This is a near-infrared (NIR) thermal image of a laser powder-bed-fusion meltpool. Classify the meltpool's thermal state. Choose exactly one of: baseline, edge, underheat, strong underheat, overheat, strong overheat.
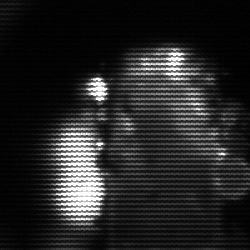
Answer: strong underheat